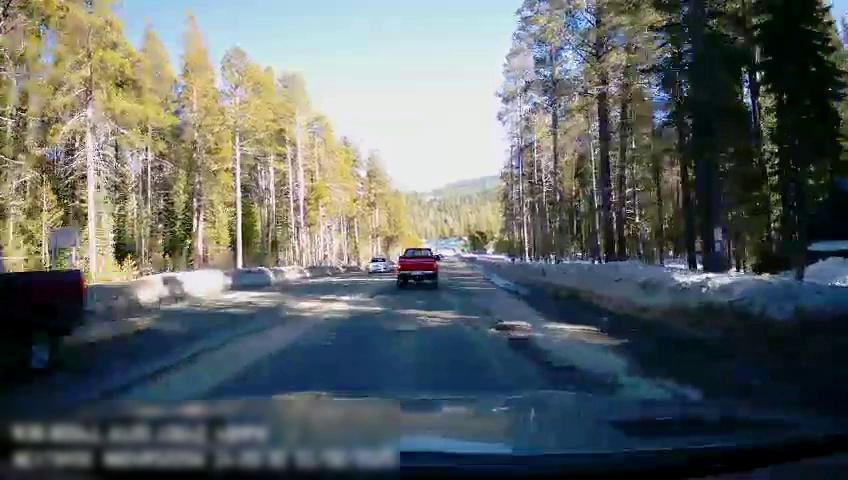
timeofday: Day
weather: Sunny
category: Drivable Space
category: Vehicles | Truck
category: Vehicles | Truck
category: Vehicles | Car